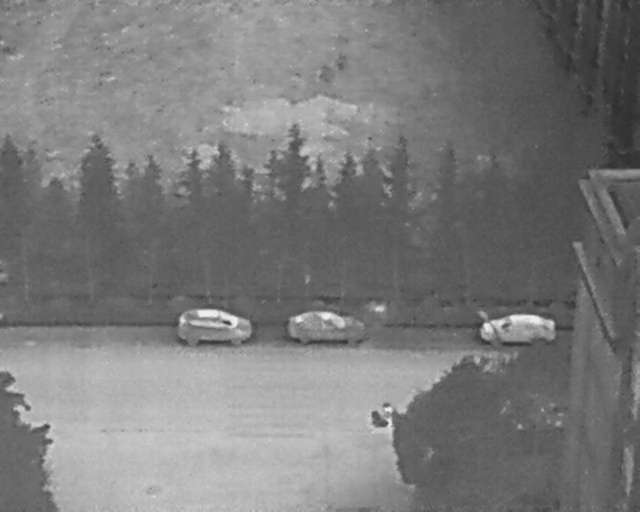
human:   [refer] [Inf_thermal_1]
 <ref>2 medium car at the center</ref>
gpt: <box>[[30, 56, 36, 71, 2], [48, 56, 53, 71, 2]]</box>

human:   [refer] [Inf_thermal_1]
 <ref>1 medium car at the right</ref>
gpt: <box>[[78, 56, 83, 71, 2]]</box>